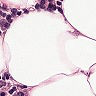
Metastatic tissue present: no